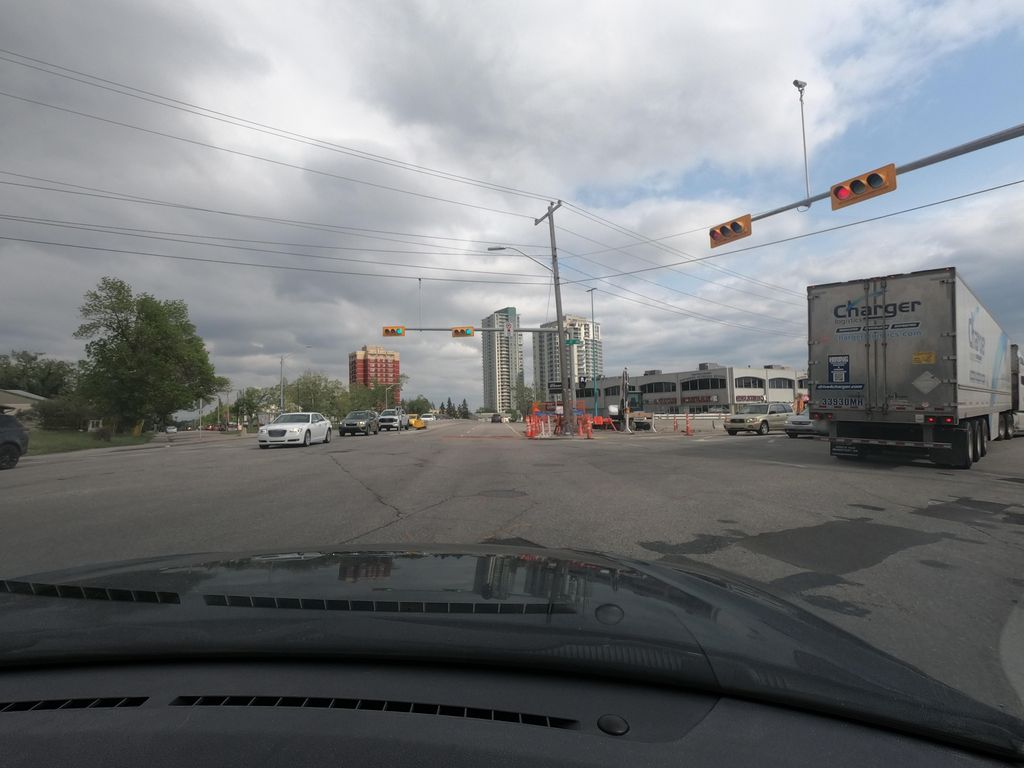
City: calgary